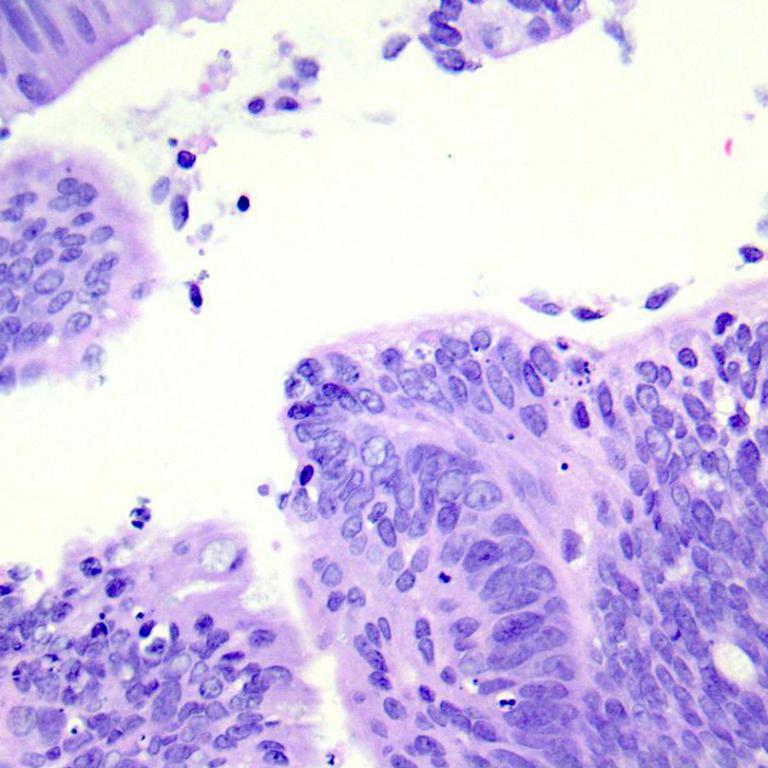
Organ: colon
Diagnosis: adenocarcinomas